You are looking at a signal-to-image encoding: consecutive vibration samples arranged as the rows of a grayscale square. What is the most likely bearing condition (normal, inner_race, outer_race, ball)?
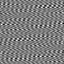
Answer: outer_race